Question: I have an input running in an HTML page. I'm using jQuery UI.I want the user to type some text in the input, and then once he will press Enter, the input will become empty and the text he had entered will appear bellow, with an X next to it. This will allow the user to enter many options, and then remove any of them by clicking on the respective X button. I'm attaching an illustration of what I want to achieve:

Is there a jQuery UI control that can help me achieve this? If not, how else would you do it?
Thanks!
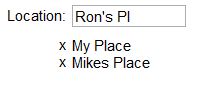
Answer: HTML:
'''
<form id="input_text">
<input id="add_text" type="text">
</form>
<div id="results"></div>
'''
JavaScript (on document ready):
'''
var addText = $("#add_text");
var results = $("#results");
$(".remover").live("click", function() {
$(this).parent("div").remove();
return false;
});
$("#input_text").submit(function() {
var newText = $.trim(addText.val());
if (newText) {
results.append('<div><a href="#" class="remover">x</a> ' + newText + '</div>');
}
addText.val("").focus();
return false;
});
'''
Full solution:
<URL>